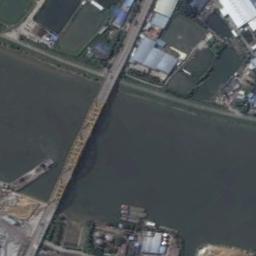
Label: bridge